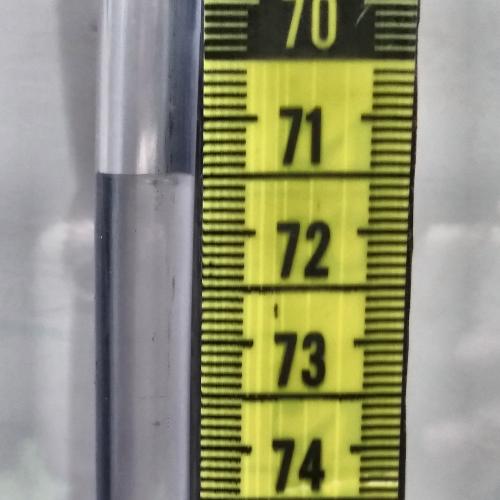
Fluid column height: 71.5 cm